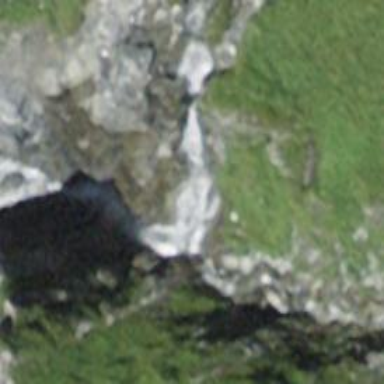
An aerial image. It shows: Beautiful waterfall in nature.